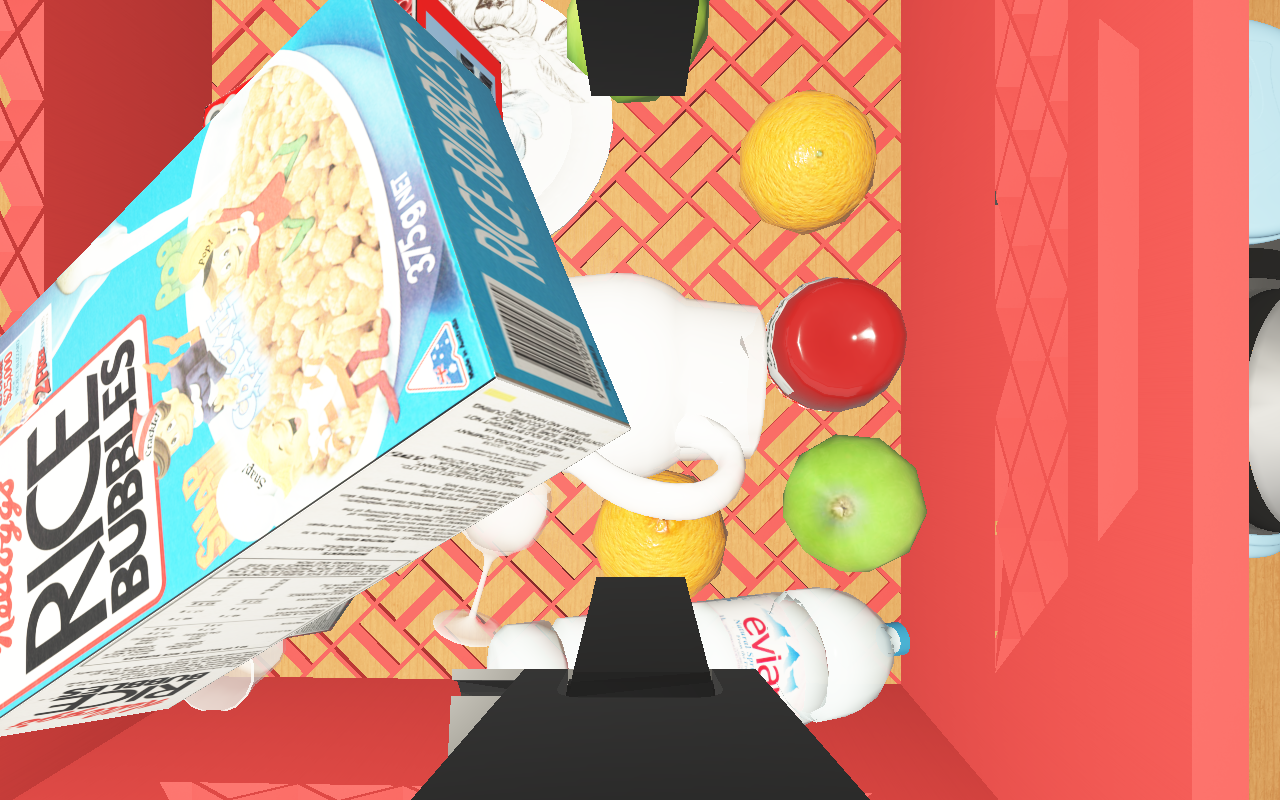
Objects in the scene:
apple
apple
spoon
plate
wineglass
cereal box
cereal box
biscuit box